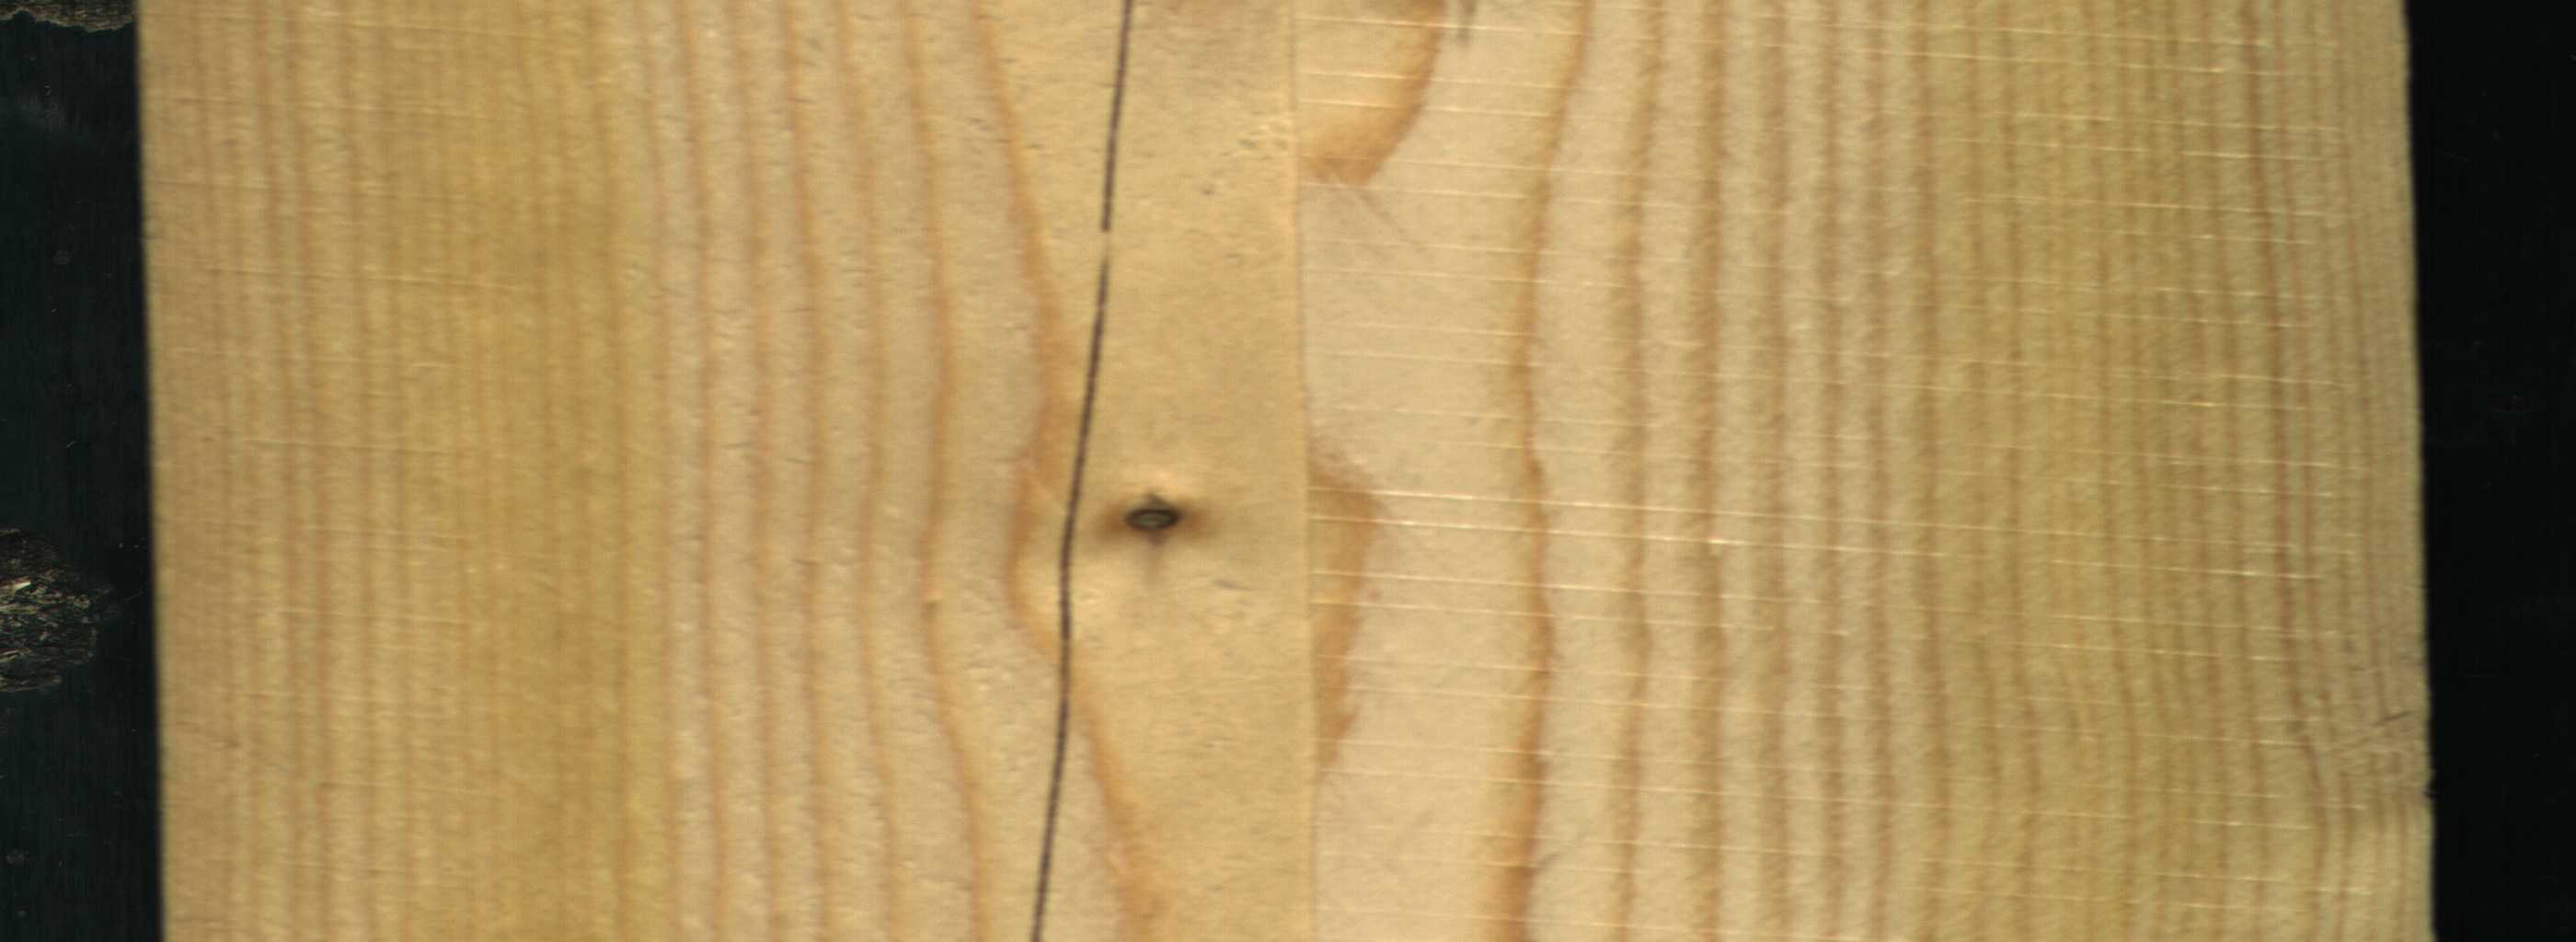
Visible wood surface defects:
Crack
Dead_Knot